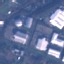
Land use / land cover class: Industrial